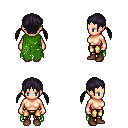
a pixel art fantasy rpg character, female body template, human, light skin, green tattered cape, gold greaves, raven twin-tailed hairstyle, brown shoes, four views (front, back, left, right), 2x2 character sprite sheet, small pixel art, hard edges, no anti-aliasing